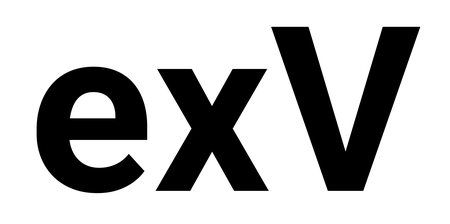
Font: Roboto_Bold